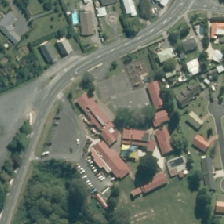
Land cover: urban_build_up